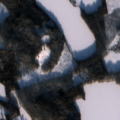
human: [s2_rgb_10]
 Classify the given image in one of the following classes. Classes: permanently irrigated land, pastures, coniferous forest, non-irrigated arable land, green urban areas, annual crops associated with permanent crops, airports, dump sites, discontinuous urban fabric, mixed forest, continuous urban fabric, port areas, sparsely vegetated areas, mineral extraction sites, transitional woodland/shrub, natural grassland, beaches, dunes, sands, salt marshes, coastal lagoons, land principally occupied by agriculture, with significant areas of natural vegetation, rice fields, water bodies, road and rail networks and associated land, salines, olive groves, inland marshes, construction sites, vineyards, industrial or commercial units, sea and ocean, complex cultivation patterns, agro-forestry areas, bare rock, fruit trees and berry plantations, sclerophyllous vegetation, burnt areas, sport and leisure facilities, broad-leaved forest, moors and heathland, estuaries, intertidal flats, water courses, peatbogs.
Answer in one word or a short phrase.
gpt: non-irrigated arable land, coniferous forest, mixed forest, water bodies